Question: Using <URL>.
Here is example <URL>.
'''
<nvd3-pie-chart
data="exampleDataPieChart"
id="toolTipExample1"
x="xFunction()"
y="yFunction()"
width="250"
tooltips="true">
</nvd3-pie-chart>
<nvd3-pie-chart
data="exampleDataPieChart"
id="toolTipExample2"
x="xFunction()"
y="yFunction()"
width="250"
tooltips="true">
</nvd3-pie-chart>
'''

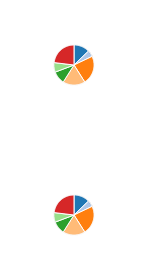
Answer: Checkout this modification of your plunk <URL>
The idea is that you can and sometimes MUST set styles to custom directives